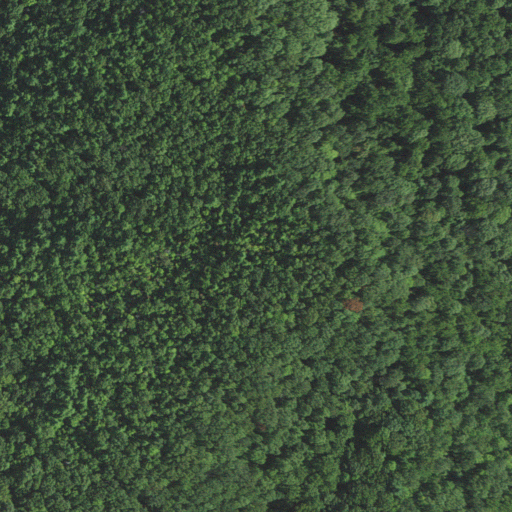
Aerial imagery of mountain in North Carolina named Marks Mountain containing deciduous forest and mixed forest